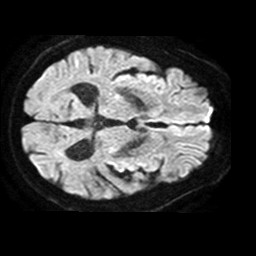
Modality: TRACE
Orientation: axial
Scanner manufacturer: philips
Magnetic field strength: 1.5 T
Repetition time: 3.398 s
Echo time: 0.09411 s